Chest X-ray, AP view. Patient: 21 years old, sex M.
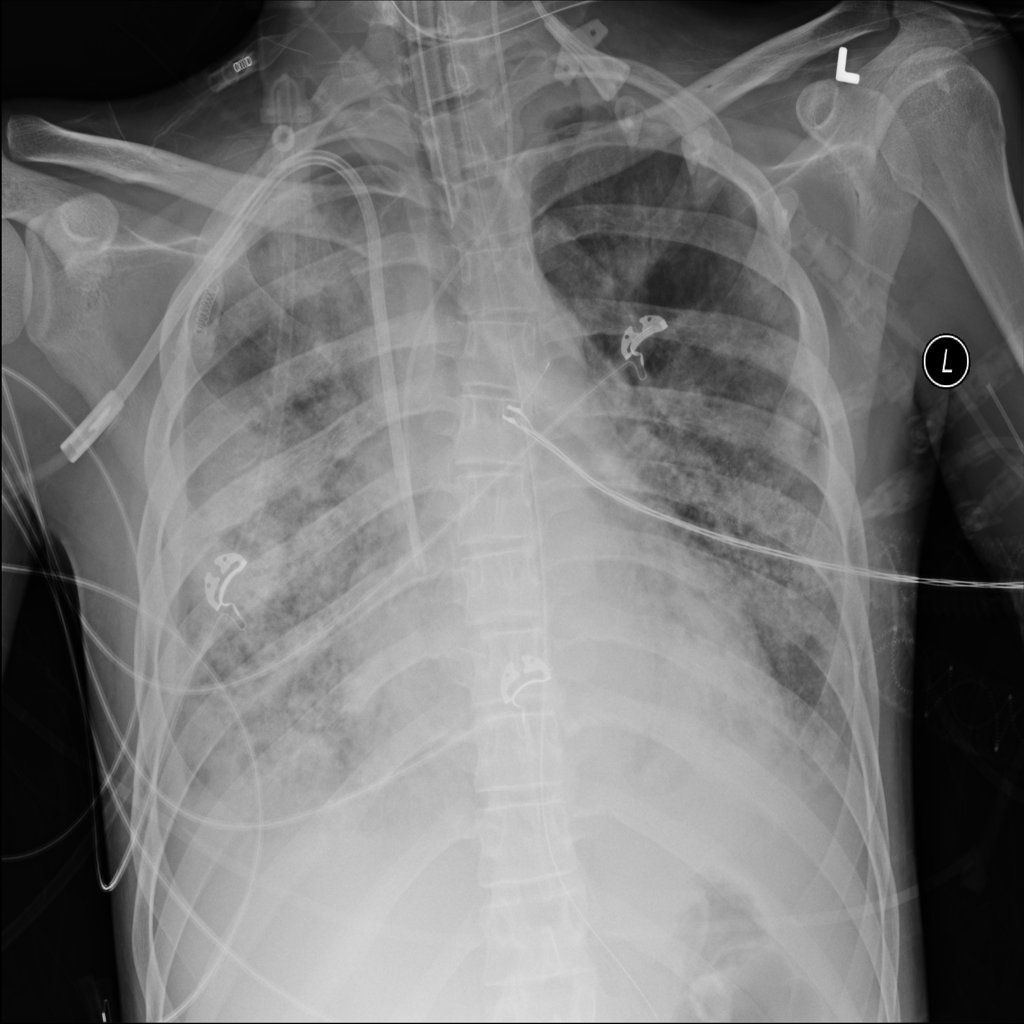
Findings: Infiltration